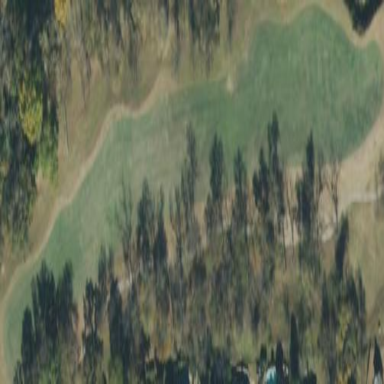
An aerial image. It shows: Golf fairway surrounded by grass.